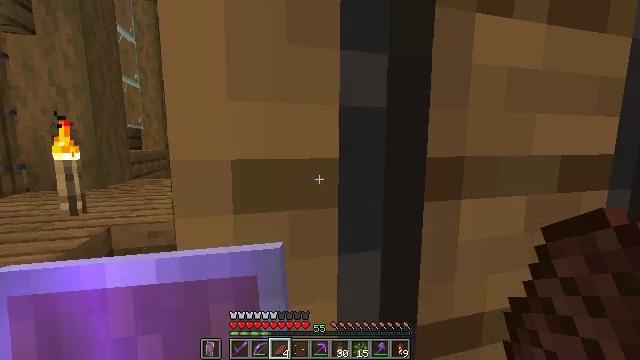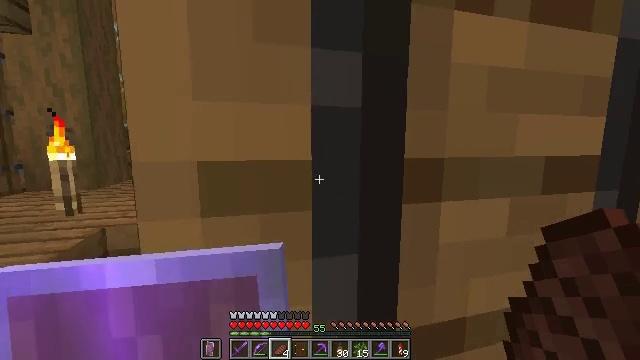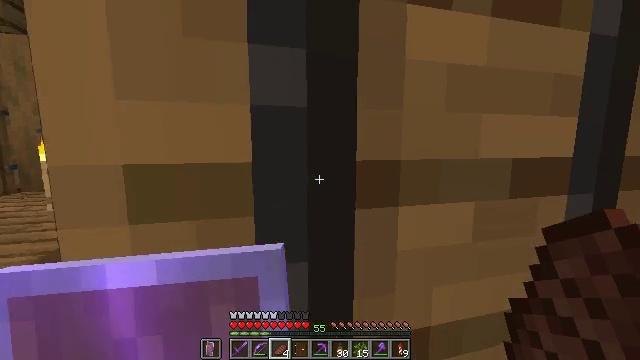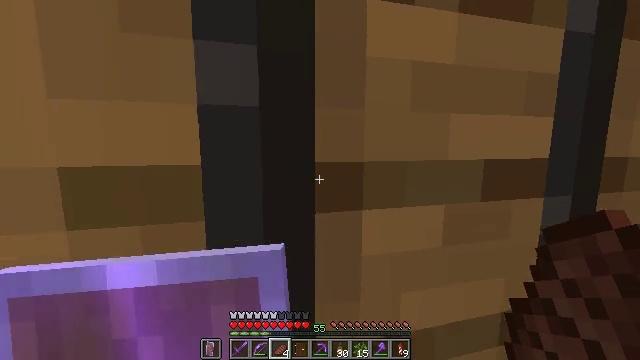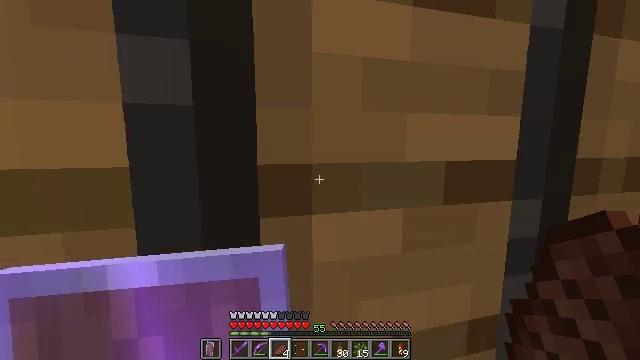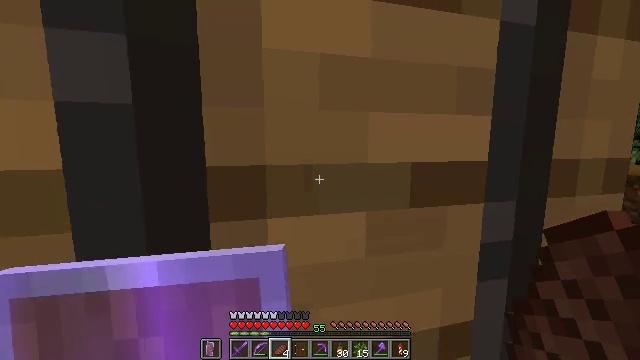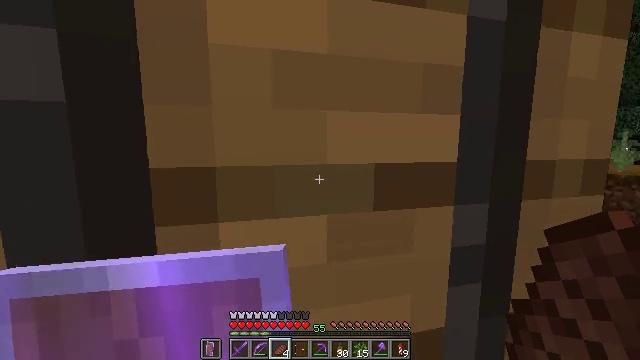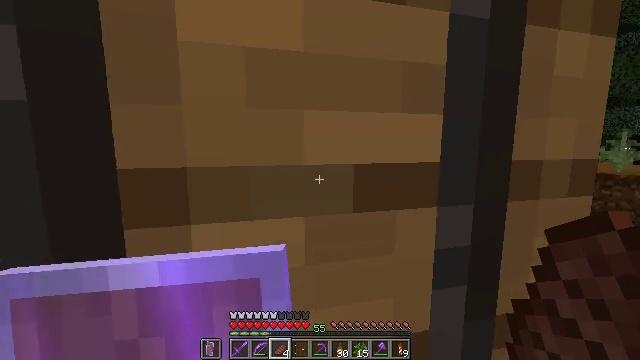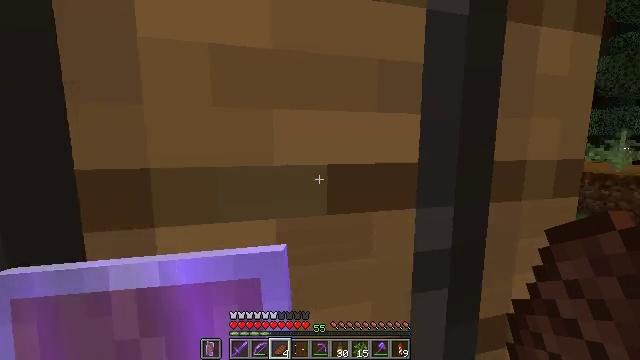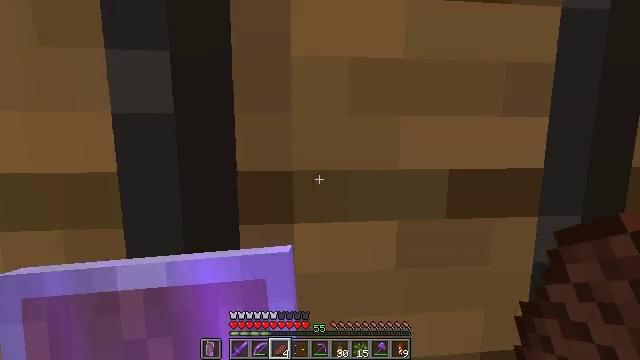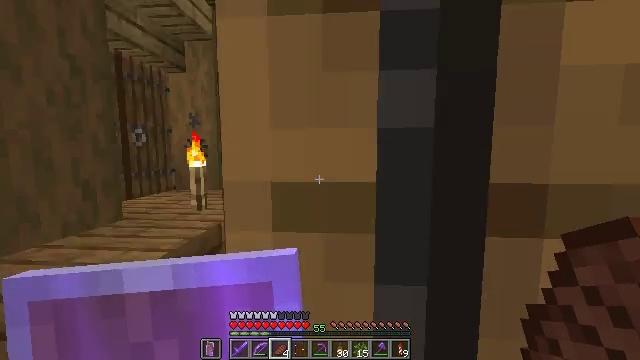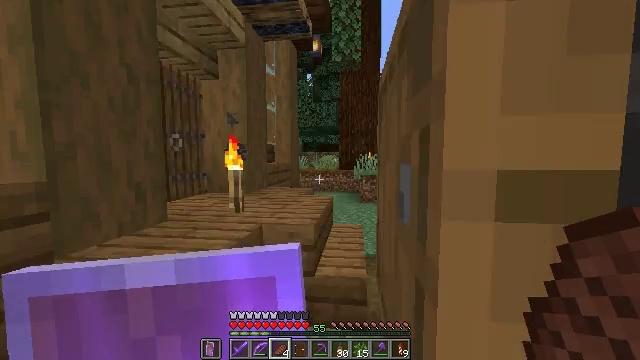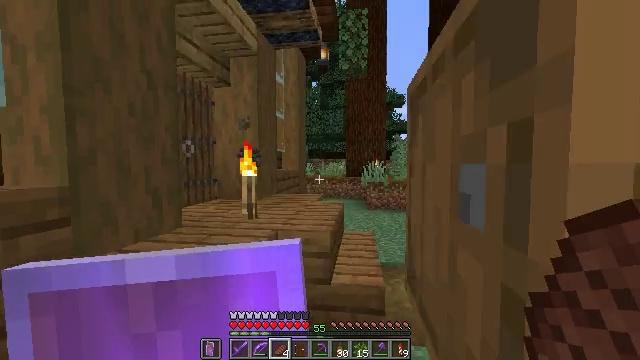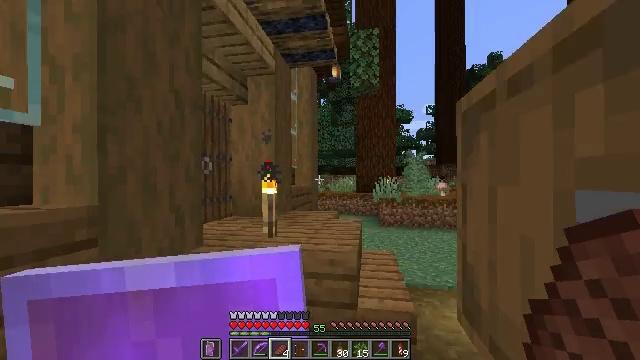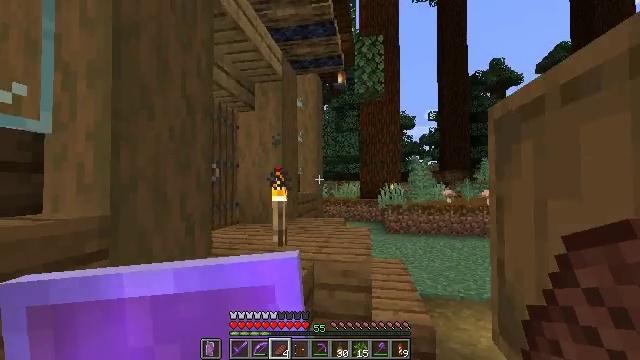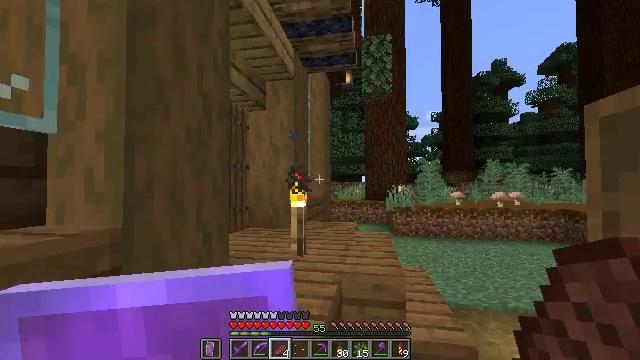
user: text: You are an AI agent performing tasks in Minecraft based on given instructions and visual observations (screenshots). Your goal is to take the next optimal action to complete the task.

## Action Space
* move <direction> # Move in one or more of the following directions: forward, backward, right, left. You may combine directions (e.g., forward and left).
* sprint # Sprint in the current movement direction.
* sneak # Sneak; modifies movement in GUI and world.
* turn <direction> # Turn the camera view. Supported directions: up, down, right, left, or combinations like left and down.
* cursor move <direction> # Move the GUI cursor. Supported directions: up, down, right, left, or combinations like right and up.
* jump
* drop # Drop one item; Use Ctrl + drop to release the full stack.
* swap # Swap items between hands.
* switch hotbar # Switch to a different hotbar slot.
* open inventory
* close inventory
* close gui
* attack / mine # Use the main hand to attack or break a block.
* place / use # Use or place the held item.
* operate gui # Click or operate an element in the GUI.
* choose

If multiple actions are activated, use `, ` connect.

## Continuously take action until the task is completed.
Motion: motion action
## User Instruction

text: Collect vines by mining them.
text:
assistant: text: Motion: move forward
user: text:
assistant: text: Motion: move forward
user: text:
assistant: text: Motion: move forward
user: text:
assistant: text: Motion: move forward
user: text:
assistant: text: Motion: move forward
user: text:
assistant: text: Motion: move forward
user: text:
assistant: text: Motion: move forward
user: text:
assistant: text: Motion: move left
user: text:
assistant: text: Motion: move left, turn left
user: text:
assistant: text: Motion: move left, turn left and up
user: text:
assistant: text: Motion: move left, turn left and up
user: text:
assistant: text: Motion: move forward and move left, turn up
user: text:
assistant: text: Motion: move forward and move left, turn left and up
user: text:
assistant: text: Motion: move forward and move left, turn up
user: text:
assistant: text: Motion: move forward and move left
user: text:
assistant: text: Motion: move forward and move left
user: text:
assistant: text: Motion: move forward and move left
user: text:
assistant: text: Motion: move forward and move left, turn right and up
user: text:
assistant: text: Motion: move forward, turn right and up
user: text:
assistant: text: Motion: move forward and move right, turn right and up
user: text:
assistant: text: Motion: move forward and move right, turn right
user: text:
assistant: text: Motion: move forward and move right
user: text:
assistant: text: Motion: move forward and move right
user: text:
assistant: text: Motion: move forward and move right
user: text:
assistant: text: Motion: move forward and move right
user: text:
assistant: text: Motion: move forward and move right
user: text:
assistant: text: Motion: move forward and move right
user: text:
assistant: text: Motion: move forward and move right
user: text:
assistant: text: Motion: move forward and move right
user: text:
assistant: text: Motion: move forward